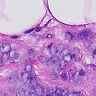
Metastatic tissue present: yes